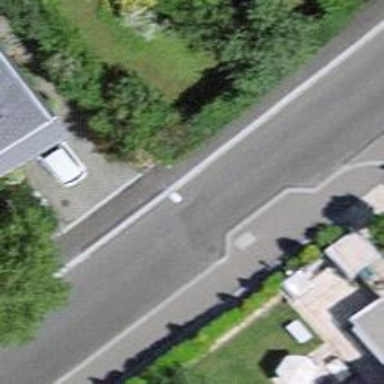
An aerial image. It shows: Traffic calming feature called choker.